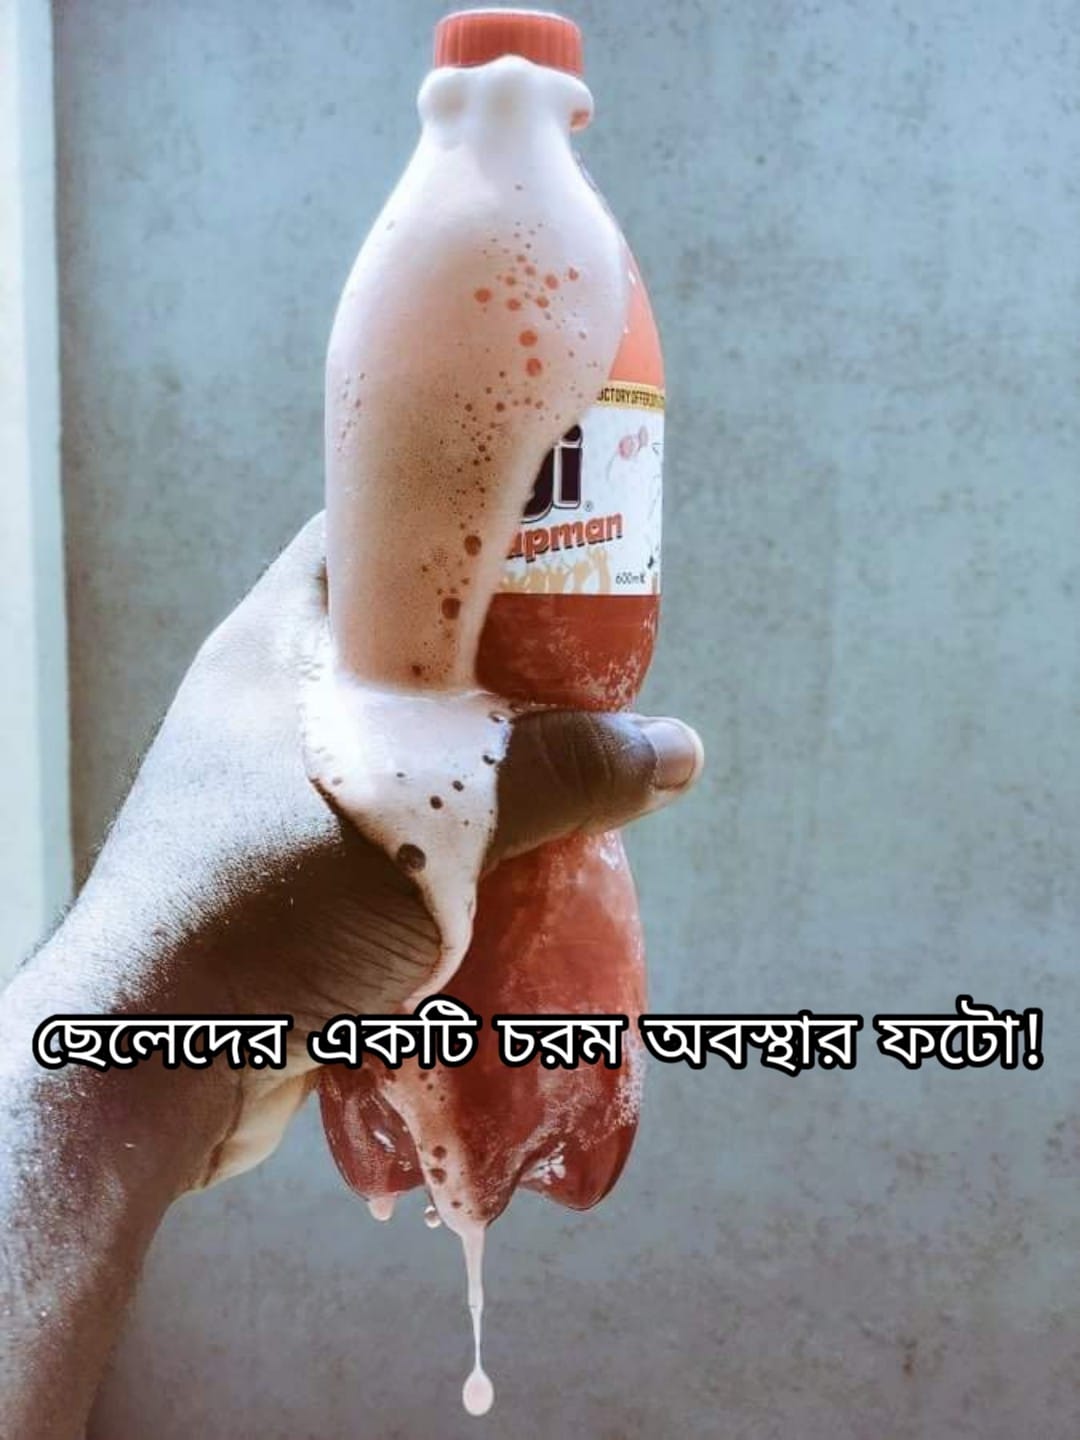
Caption: ছেলেদের একটি চরম অবস্থার ফটো !
Label: non-hate